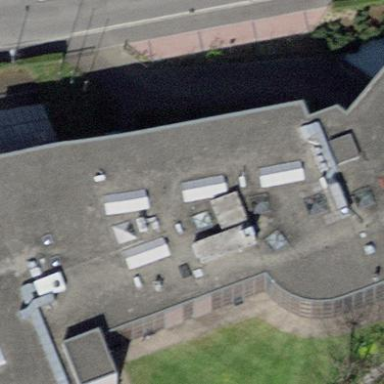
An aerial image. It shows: Industrial building.